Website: home-depot
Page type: payment
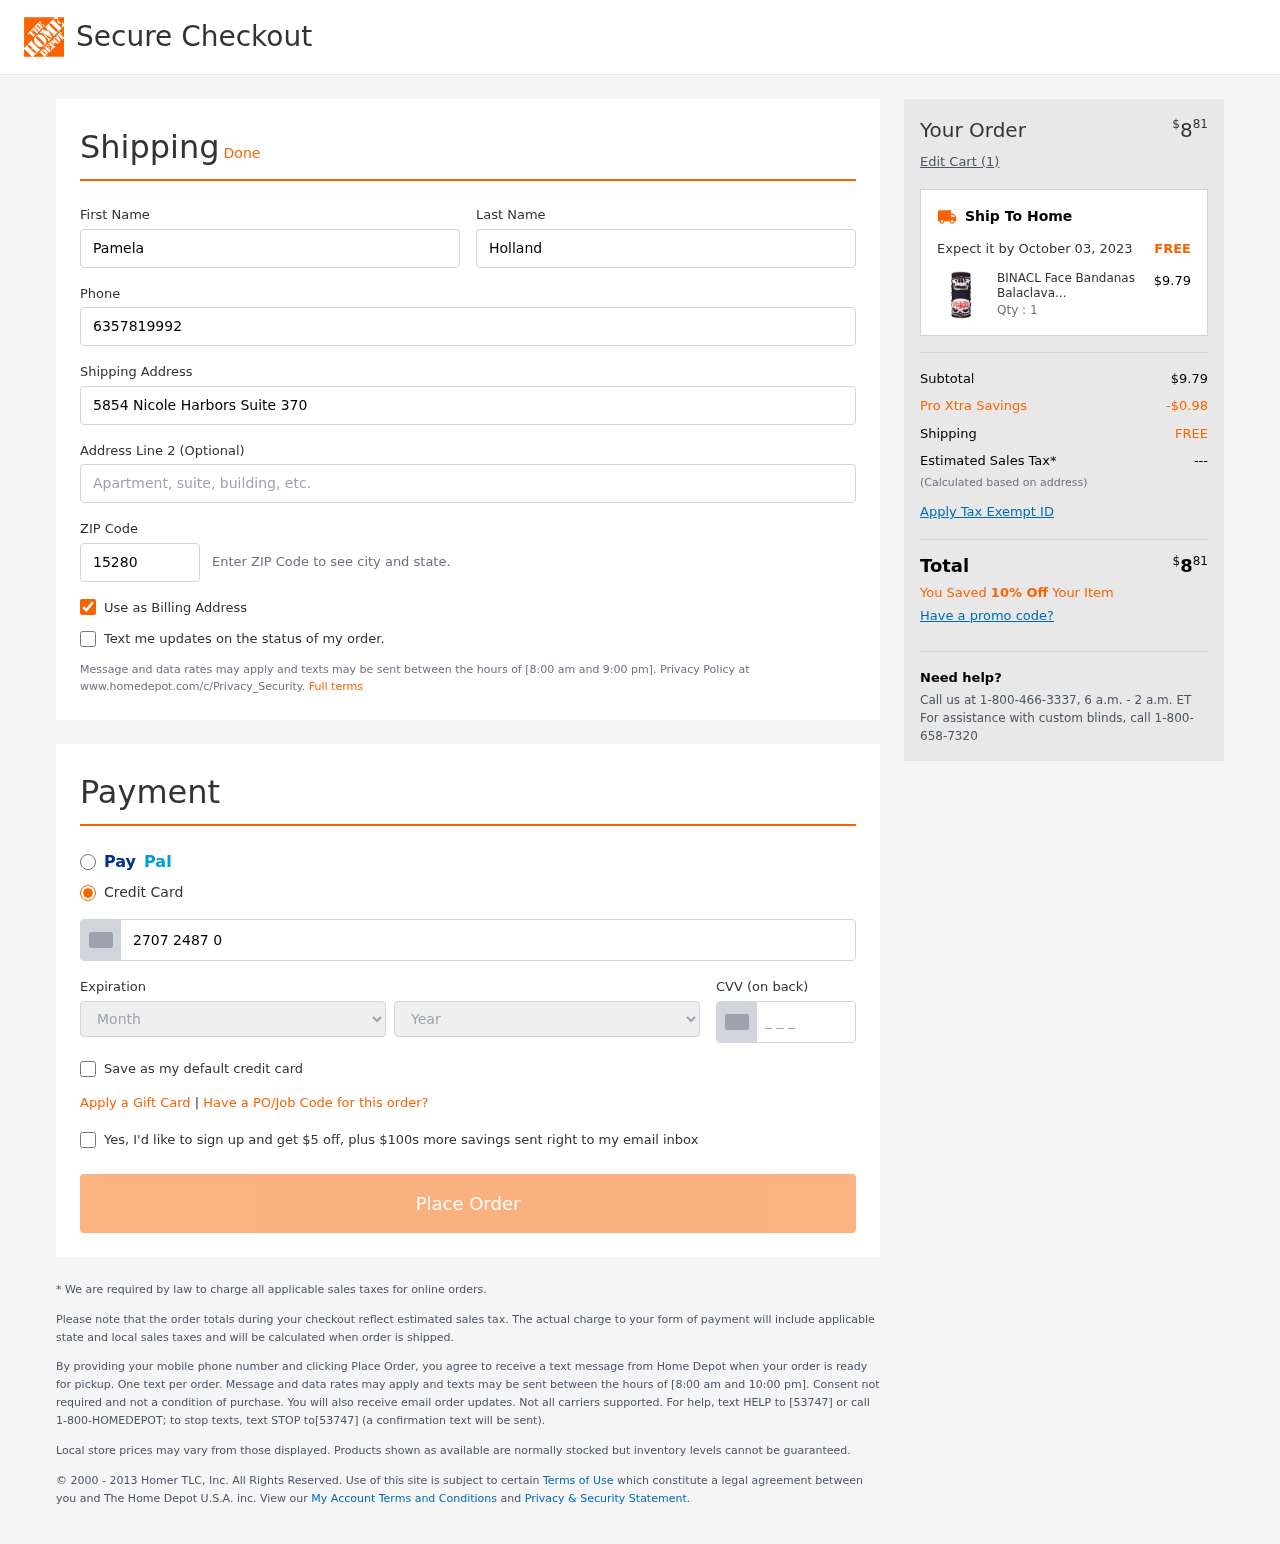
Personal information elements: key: PII_CARD_CVV
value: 377
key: PII_CARD_EXPIRY_MONTH
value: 05
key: PII_CARD_EXPIRY_YEAR
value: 28
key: PII_CARD_NUMBER
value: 2707 2487 0750 2925
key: PII_FIRSTNAME
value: Pamela
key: PII_LASTNAME
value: Holland
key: PII_PHONE
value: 6357819992
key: PII_POSTCODE
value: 15280
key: PII_STREET
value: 5854 Nicole Harbors Suite 370
Product elements: key: PRODUCT1_NAME
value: BINACL Face Bandanas Balaclava, Unisex Neck Gaiter Scarf Novelty Stretchable Wind Sun UV Protection
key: PRODUCT1_PRICE
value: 9.79
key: PRODUCT1_QUANTITY
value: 1
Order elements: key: ORDER_TOTAL
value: $881
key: ORDER_NUM_ITEMS
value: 1
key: ORDER_DELIVERY_DATE
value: October 03, 2023
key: ORDER_SUBTOTAL
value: $9.79
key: ORDER_DISCOUNT
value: -$0.98
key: ORDER_SHIPPING_COST
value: FREE